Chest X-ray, AP view. Patient: 52 years old, sex F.
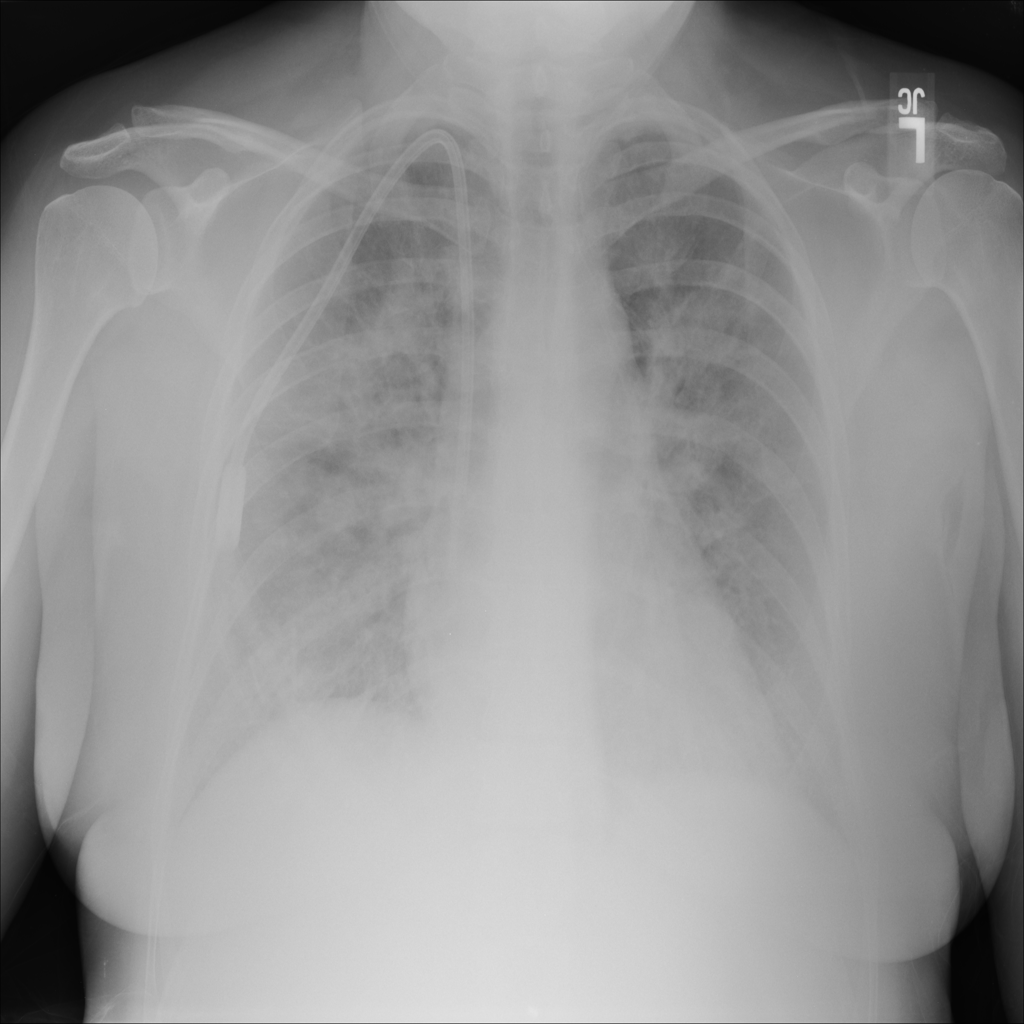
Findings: No Finding